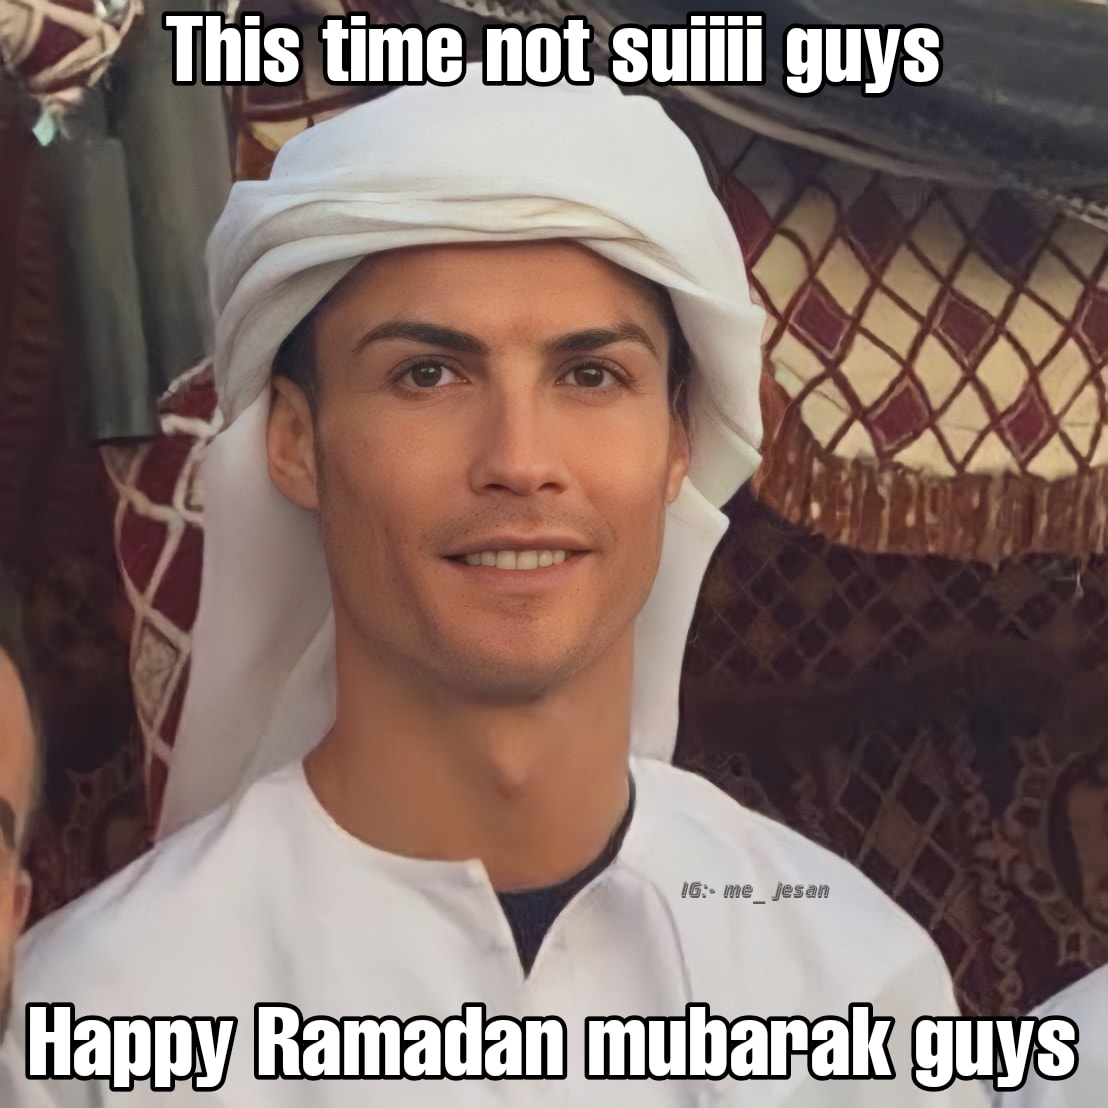
Caption: This time not suiiii guys    Happy Ramadan mubarak guys
Label: non-hate